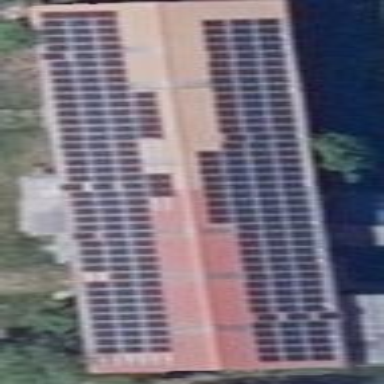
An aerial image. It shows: Building equipped with solar photovoltaic panel for generating electricity. The small installation is solar power generator.